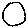
Label: circle